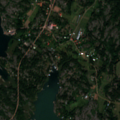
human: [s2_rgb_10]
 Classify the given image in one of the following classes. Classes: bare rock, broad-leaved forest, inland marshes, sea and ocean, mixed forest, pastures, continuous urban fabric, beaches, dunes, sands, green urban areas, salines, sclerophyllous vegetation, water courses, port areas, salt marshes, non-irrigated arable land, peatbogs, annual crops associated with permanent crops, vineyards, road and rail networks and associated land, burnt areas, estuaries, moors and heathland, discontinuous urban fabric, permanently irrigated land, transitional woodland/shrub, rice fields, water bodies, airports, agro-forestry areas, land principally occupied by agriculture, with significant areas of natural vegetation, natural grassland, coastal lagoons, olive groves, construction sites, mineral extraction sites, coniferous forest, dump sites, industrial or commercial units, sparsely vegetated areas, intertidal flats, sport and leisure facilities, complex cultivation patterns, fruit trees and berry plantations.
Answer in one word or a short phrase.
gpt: discontinuous urban fabric, land principally occupied by agriculture, with significant areas of natural vegetation, broad-leaved forest, bare rock, sea and ocean